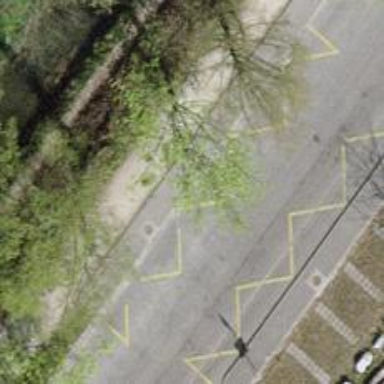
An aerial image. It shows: Public transport stop position.